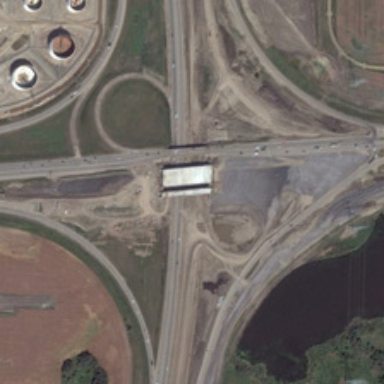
A pond with some green plants and several bareland with several storage tanks are near a viaduct .